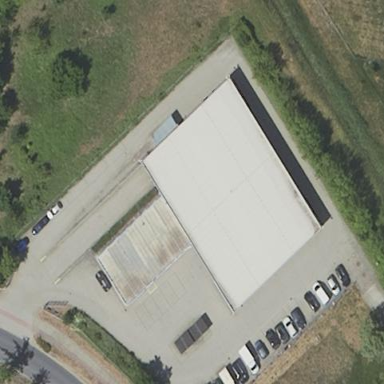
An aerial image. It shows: Commercial building.